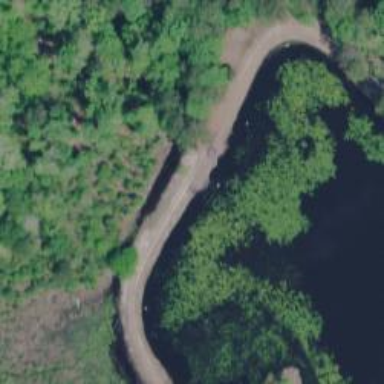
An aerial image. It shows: Unclassified road alongside dyke embankment.